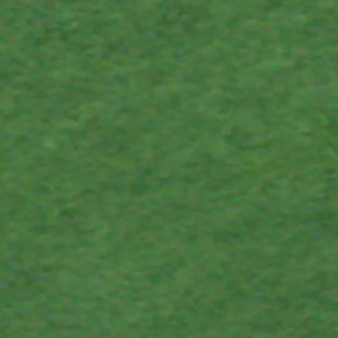
Label: other